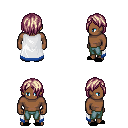
a pixel art fantasy rpg character, male body template, human, dark skin, white trimmed cape, teal pants, white blonde bangs hairstyle, black slippers, four views (front, back, left, right), 2x2 character sprite sheet, small pixel art, hard edges, no anti-aliasing